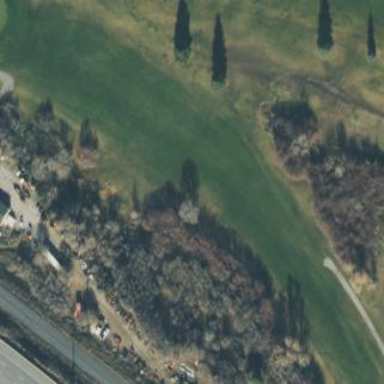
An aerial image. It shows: Grassy area designated as golf fairway.